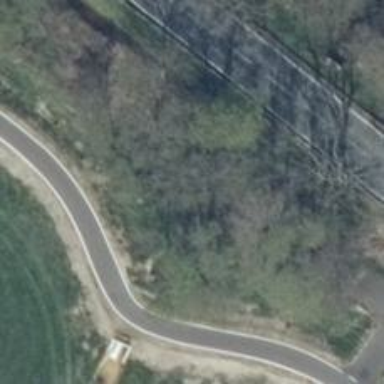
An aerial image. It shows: Path on asphalt surface with bridge.